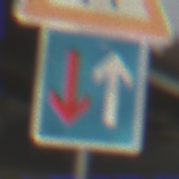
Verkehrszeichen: VorrangVorGegenverkehr
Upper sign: FussgaengerRechts
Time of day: SunriseSunset
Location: Outdoor (Suburban)
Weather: PartlyCloudy
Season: NotSpecified
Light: Natural